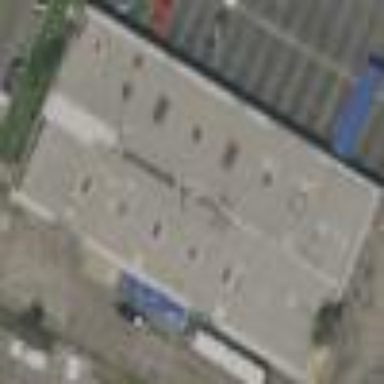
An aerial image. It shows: Warehouse.